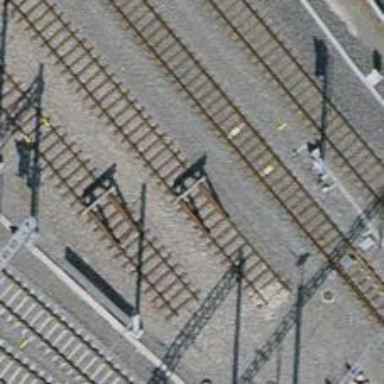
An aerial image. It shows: Railway buffer stop.